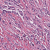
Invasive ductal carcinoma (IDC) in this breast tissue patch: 1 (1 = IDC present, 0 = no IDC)